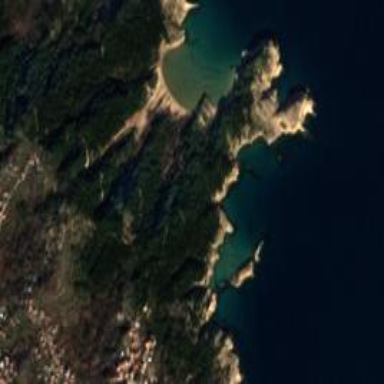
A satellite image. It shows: Beautiful bay with natural surroundings.